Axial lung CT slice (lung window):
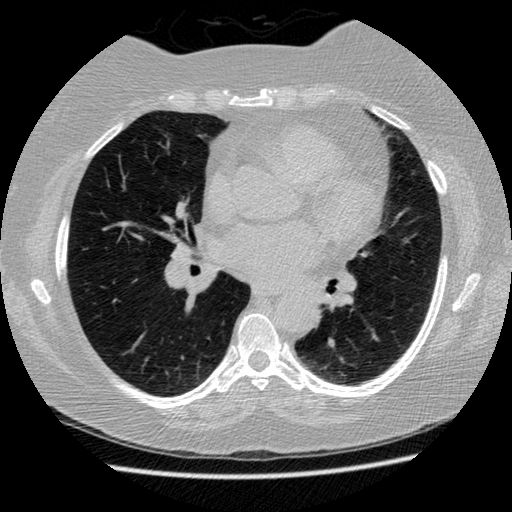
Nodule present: no